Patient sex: M
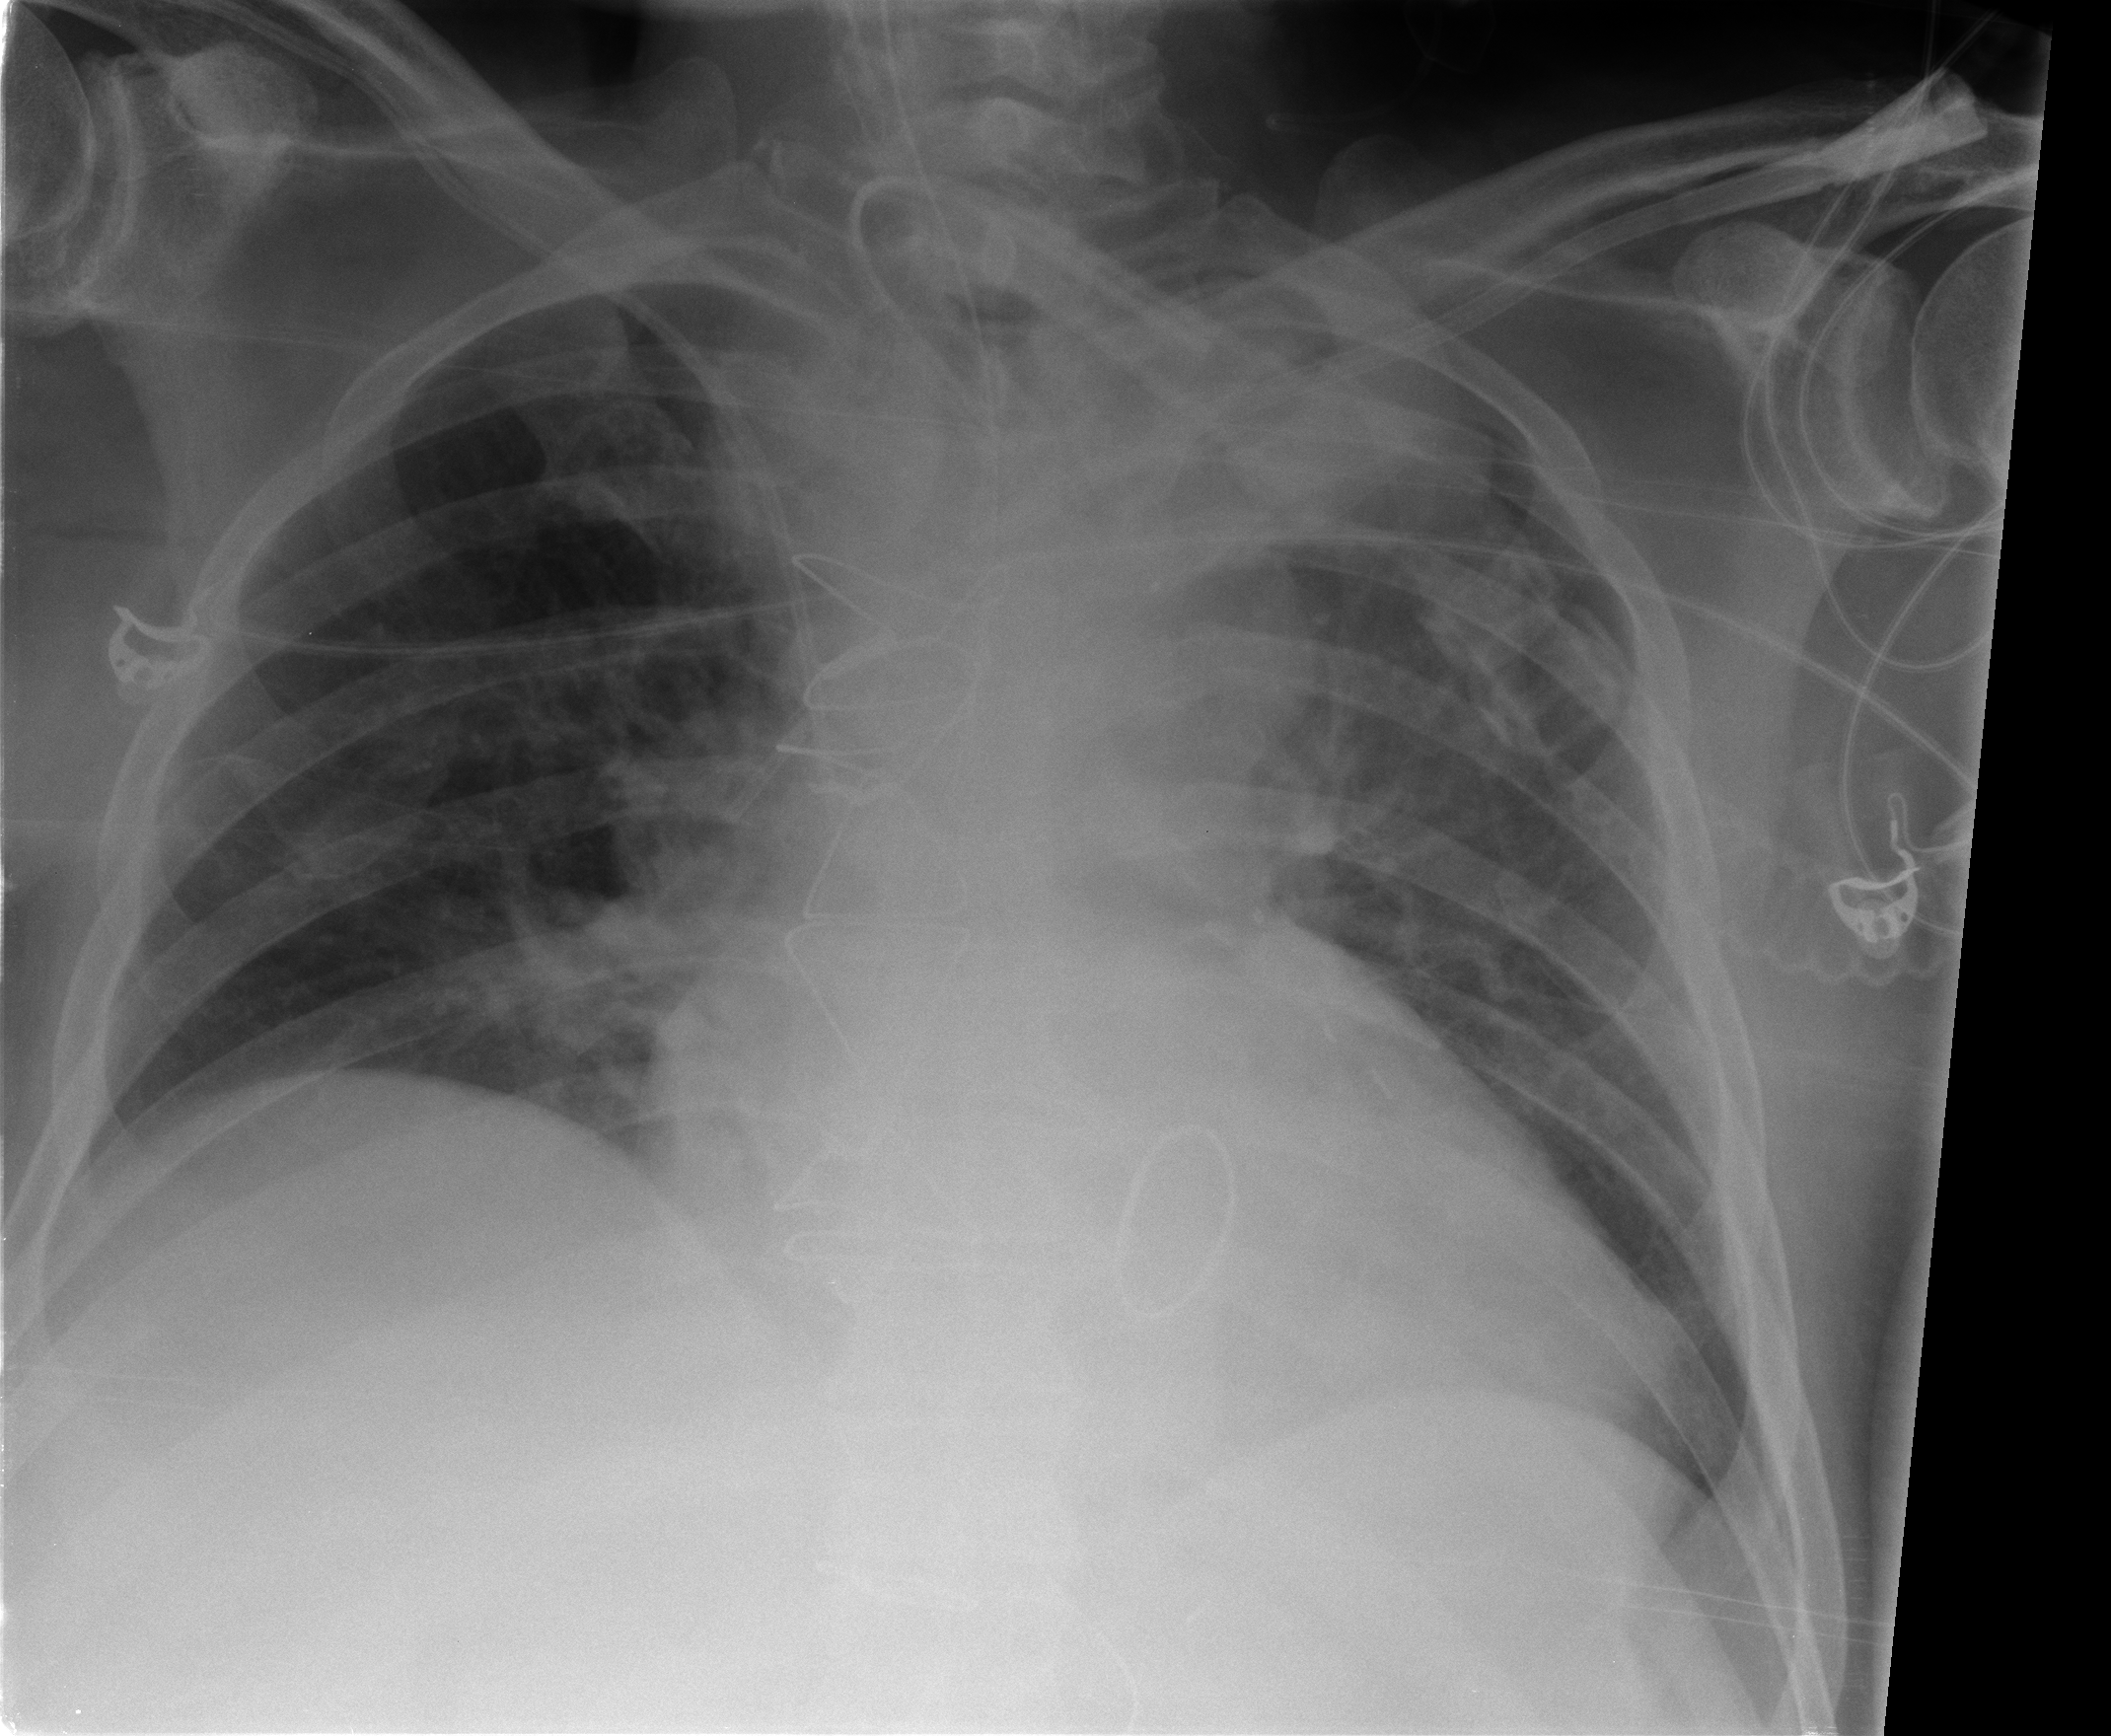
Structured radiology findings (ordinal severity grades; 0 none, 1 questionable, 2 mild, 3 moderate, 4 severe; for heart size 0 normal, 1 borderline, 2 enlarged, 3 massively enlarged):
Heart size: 2
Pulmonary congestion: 2
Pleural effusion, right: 0
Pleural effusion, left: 0
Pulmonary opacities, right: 0
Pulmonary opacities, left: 0
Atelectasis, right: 0
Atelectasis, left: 0